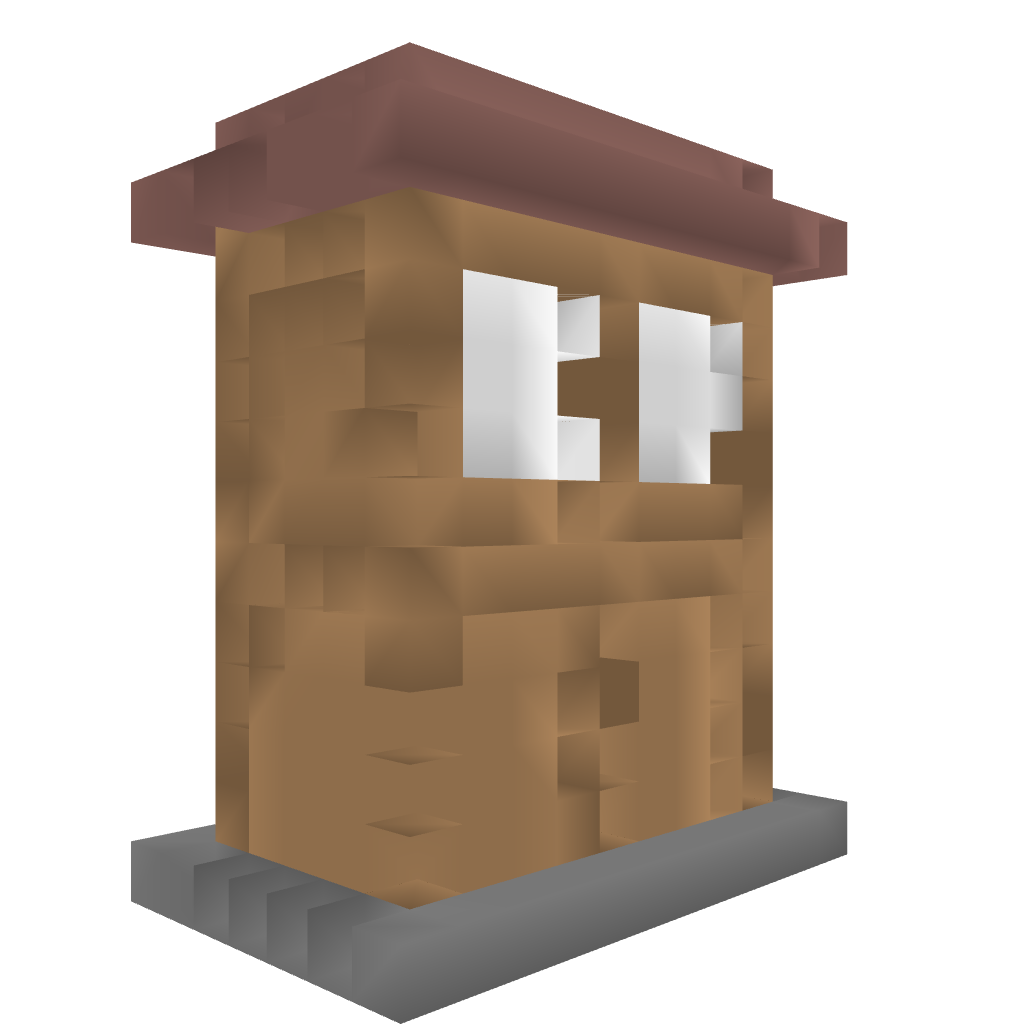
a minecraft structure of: CrafterHouse bad low quality